Interaction volume radius: 10 \u00c5
Interaction volume height: 10 \u00c5
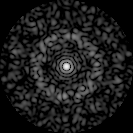
Disorder parameter: 0.8158